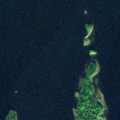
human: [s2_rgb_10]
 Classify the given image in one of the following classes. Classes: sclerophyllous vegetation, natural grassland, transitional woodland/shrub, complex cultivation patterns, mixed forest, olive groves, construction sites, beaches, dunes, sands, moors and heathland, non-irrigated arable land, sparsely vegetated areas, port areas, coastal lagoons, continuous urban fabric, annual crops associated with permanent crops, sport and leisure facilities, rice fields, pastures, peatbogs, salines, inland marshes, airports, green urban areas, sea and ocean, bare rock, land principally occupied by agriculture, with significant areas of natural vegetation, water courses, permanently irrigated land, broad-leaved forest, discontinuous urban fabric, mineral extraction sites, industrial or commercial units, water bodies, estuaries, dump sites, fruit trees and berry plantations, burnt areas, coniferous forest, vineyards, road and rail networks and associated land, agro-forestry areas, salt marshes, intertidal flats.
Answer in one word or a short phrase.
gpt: mixed forest, water bodies